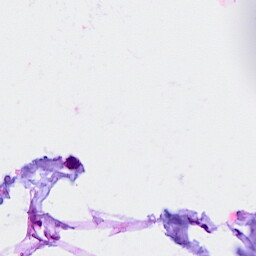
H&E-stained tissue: Breast